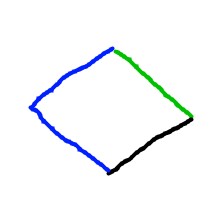
Shape: rhombus